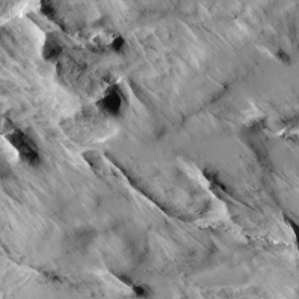
Label: non_frost